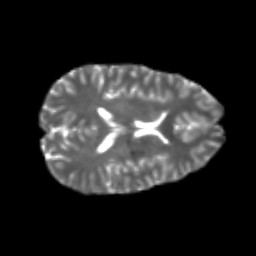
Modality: T2w
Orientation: axial
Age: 25
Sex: male
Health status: healthy
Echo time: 0.074 s